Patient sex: M
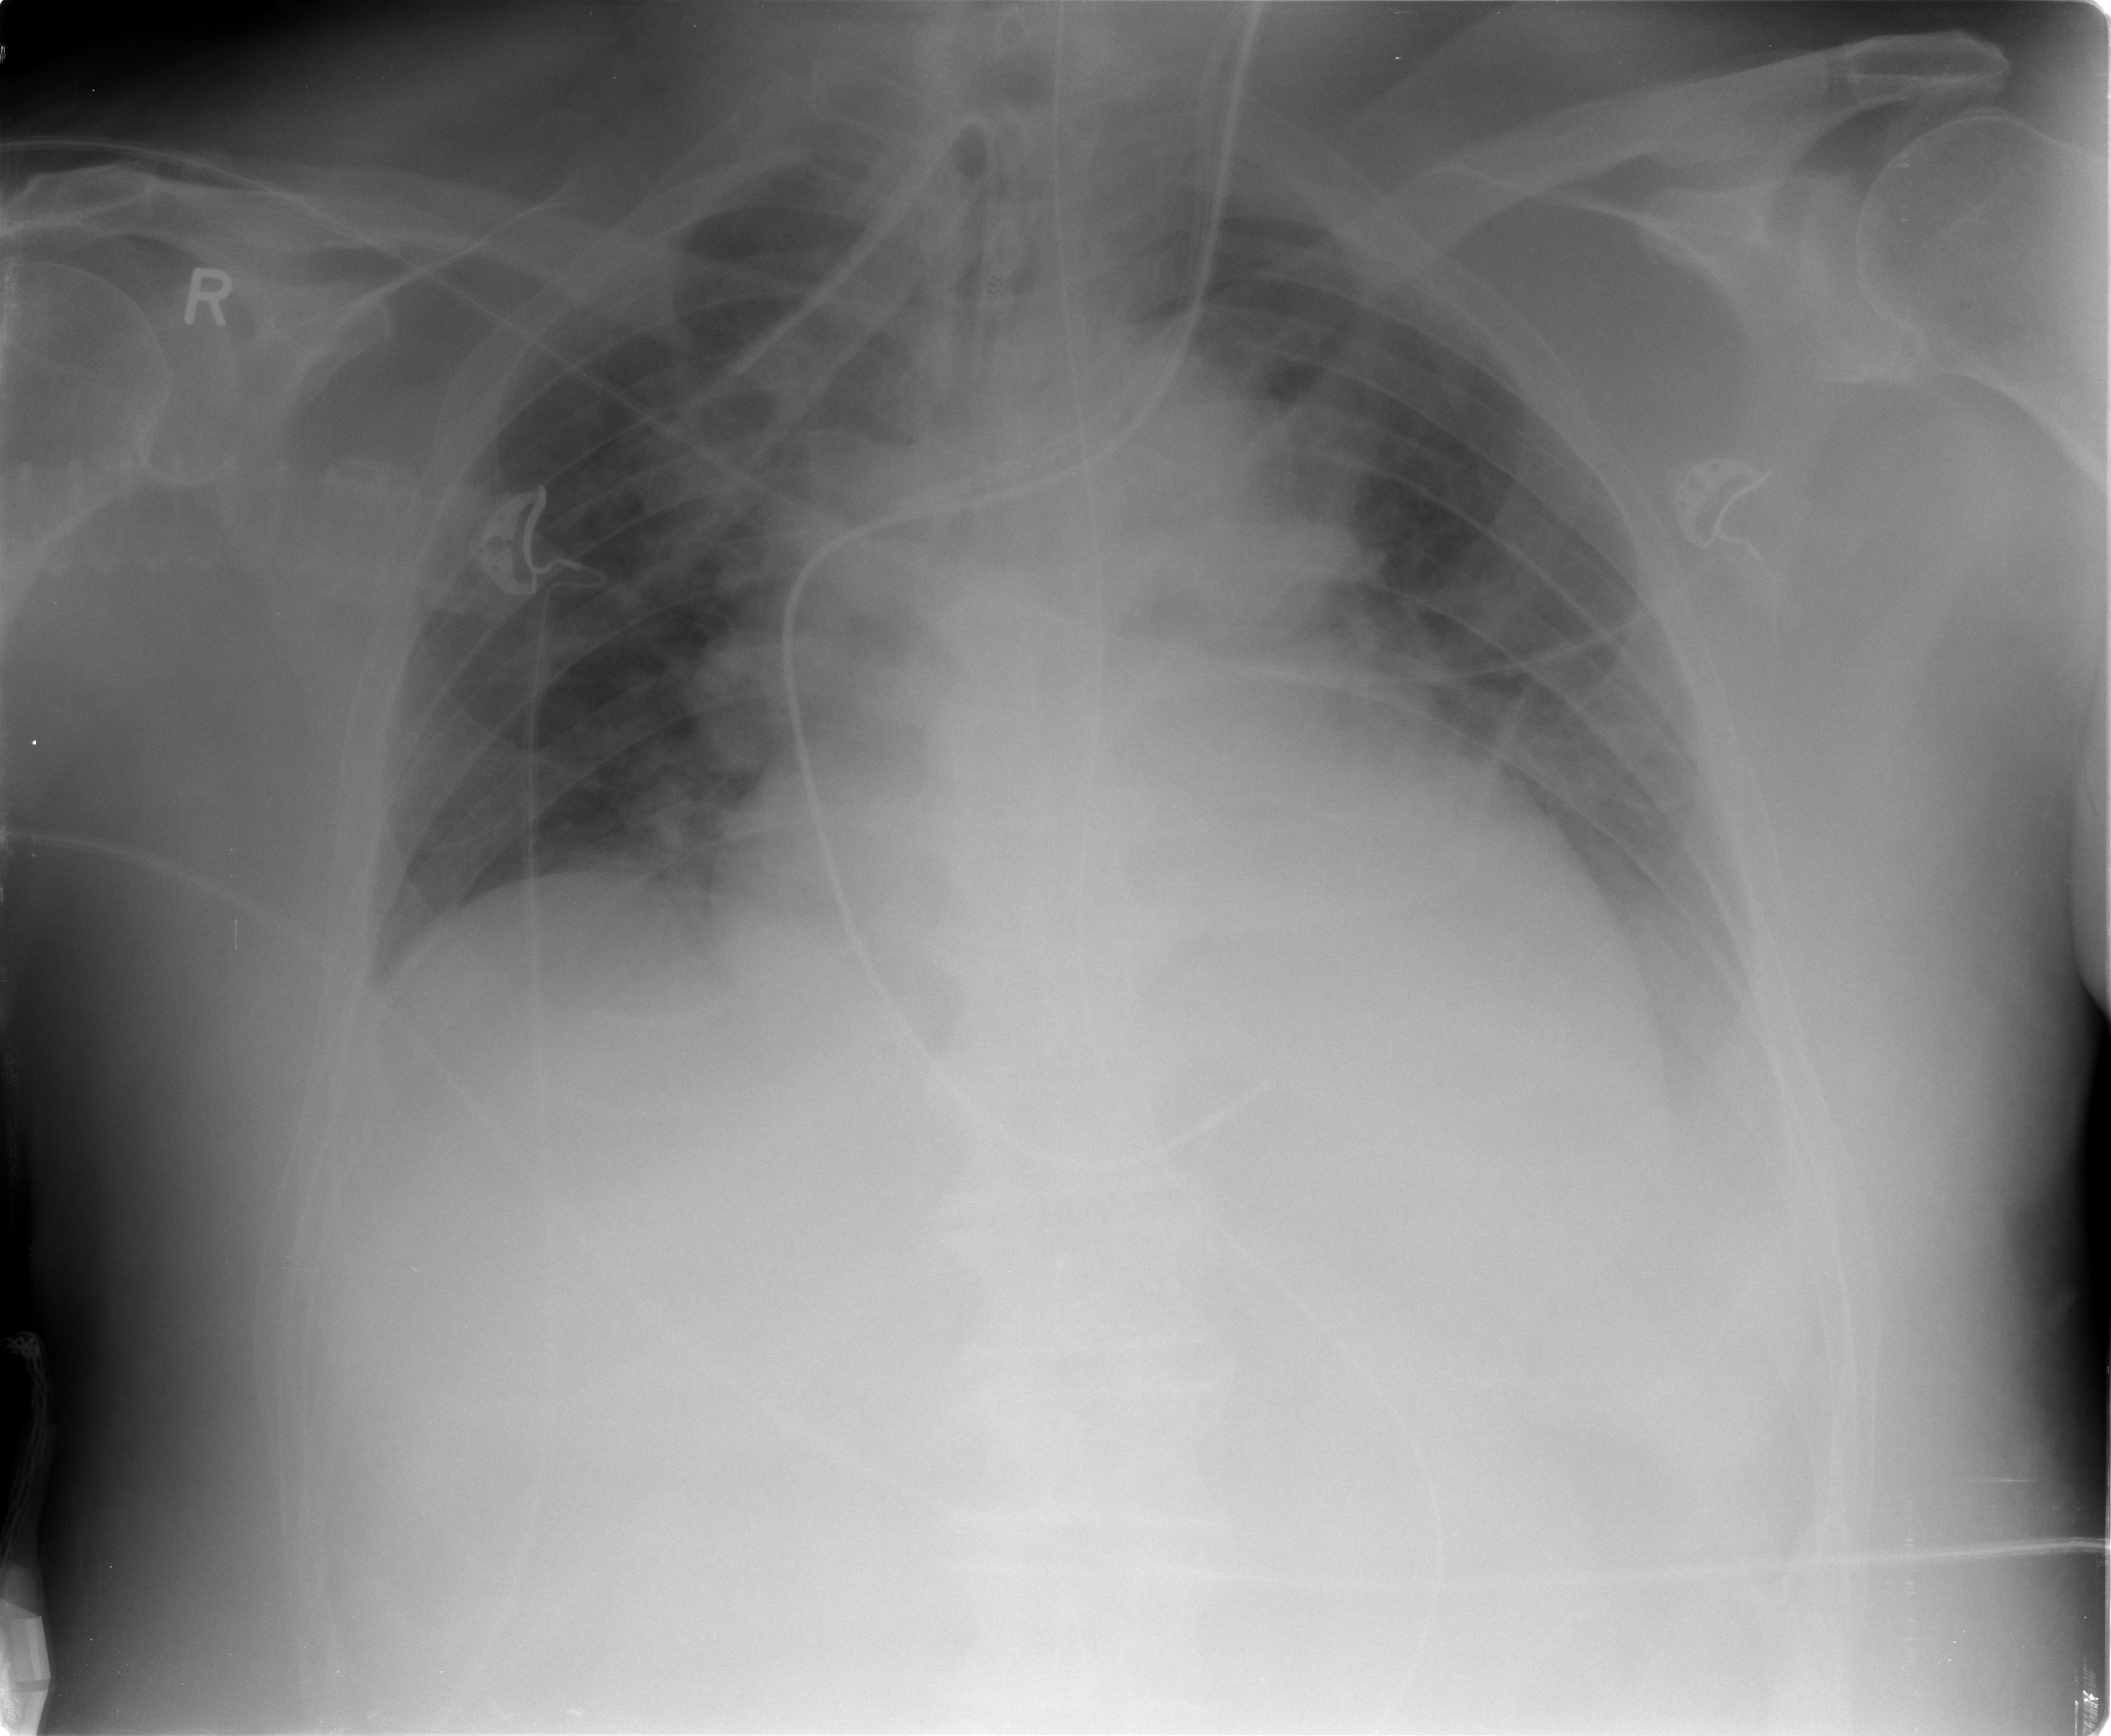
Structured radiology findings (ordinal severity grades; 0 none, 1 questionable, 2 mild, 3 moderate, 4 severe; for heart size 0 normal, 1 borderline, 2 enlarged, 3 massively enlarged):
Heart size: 2
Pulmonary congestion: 2
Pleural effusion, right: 0
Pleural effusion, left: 2
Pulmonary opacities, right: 2
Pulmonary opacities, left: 0
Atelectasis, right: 2
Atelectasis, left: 2